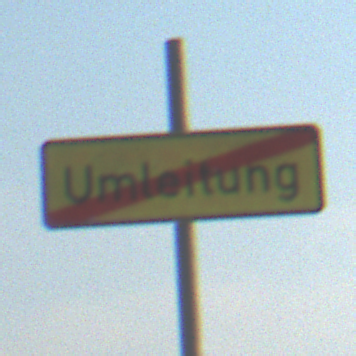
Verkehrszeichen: EndeDerUmleitungsankuendigung
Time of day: MorningAfternoon
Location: Outdoor (Suburban)
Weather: PartlyCloudy
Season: NotSpecified
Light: Natural